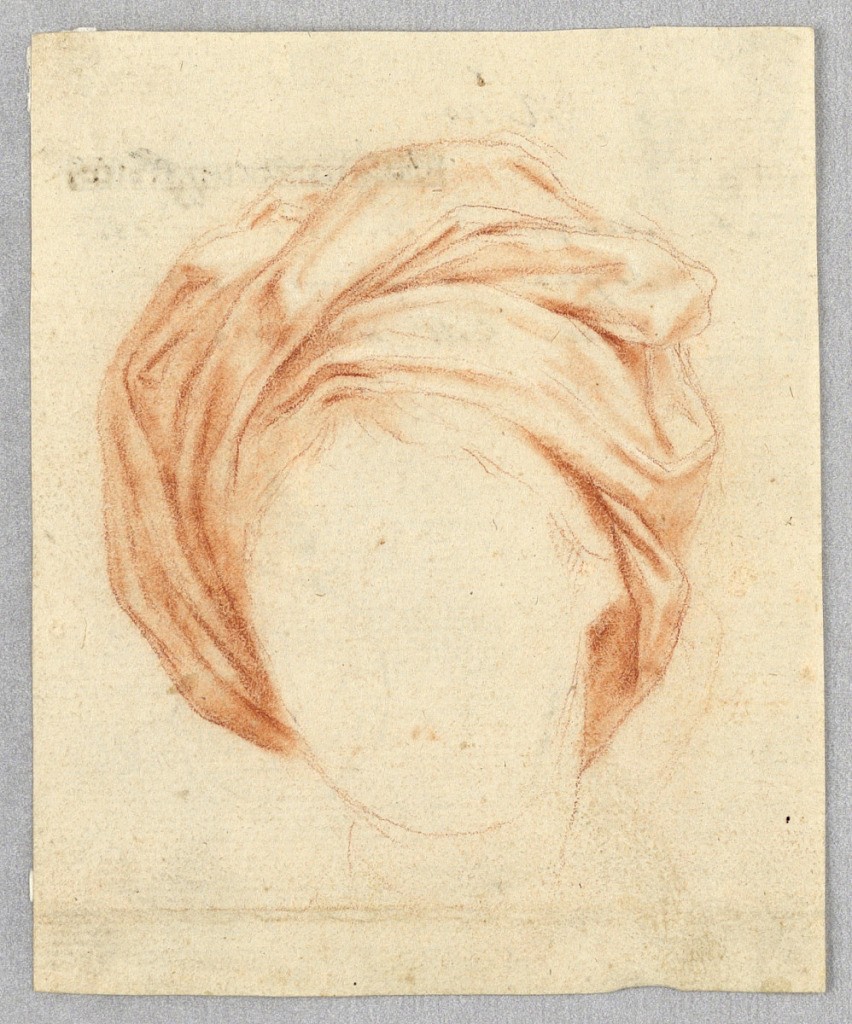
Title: Study of a Turban
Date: late 18th century
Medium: Red crayon on paper
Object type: Drawing
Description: Vertical rectangle with detailed study of a turban with the outline of a woman's head.